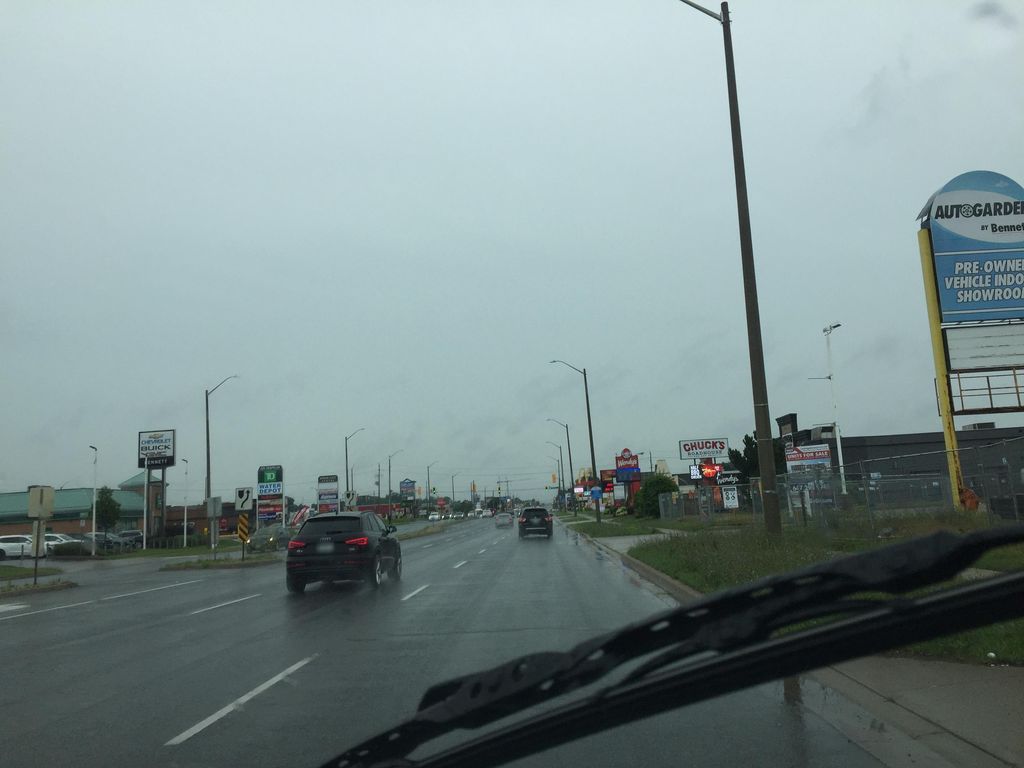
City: kitchener-waterloo